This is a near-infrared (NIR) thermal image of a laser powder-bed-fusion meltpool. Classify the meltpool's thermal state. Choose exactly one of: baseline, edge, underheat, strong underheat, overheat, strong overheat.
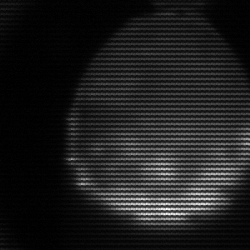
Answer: edge